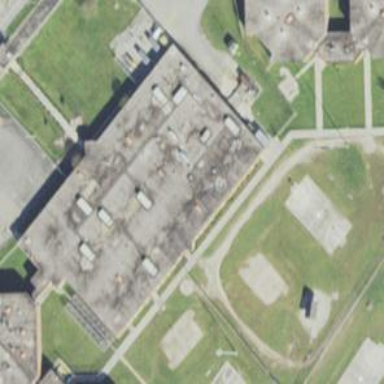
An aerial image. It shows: Prison.